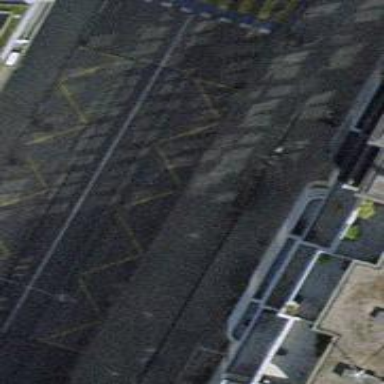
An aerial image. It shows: Concrete platform for public transport.